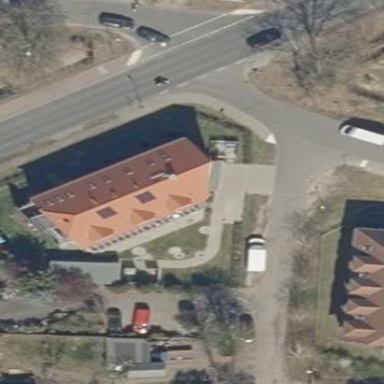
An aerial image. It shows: Half-hipped roof on apartment building.